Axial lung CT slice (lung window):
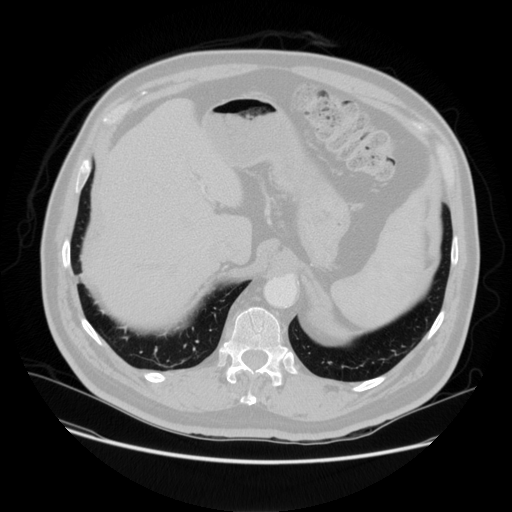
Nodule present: no